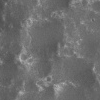
Atmospheric dust classification: not_dusty